Question: I'm not positive about what is going wrong, but my guess is that it is constraints related.
When I try to resize my NSWindow, I'm able to make it larger without a problem. However, when I try to make it smaller, the window won't change size at all. Very few elements in the window have constraints with fixed sizes. The total fixed width is only about 120 and my window is about 700 wide, so I'm not running into a fixed width problem. In fact, if I drag the window to 800 wide, then it's min size becomes 800.
My guess is that once the views have increased in size they don't want to compress back down. But that's just a guess.
Any idea how to address this? Sorry that I can't provide any code, but I don't have any code involved. It's all just constraints in my xib.
EDIT:
I added an NSLog of '[self.window.contentView constraintsAffectingLayoutForOrientation:NSLayoutConstraintOrientationHorizontal]' to '- (void)windowDidResize:(NSNotification *)notification'. At first the window lets me resize it larger and smaller, and this is what the output looks like:
'''
2015-03-20 17:41:40.097 10bii Financial Calculator[19780:561394] windowDidResize Constraints: (
"<NSAutoresizingMaskLayoutConstraint:0x600000081d10 h=-&- v=-&- H:|-(0)-[NSView:0x618000121400] (Names: '|':NSThemeFrame:0x100902d90'10bii Financial Calculator' )>",
"<NSAutoresizingMaskLayoutConstraint:0x600000081d60 h=-&- v=-&- H:[NSView:0x618000121400]-(0)-| (Names: '|':NSThemeFrame:0x100902d90'10bii Financial Calculator' )>",
"<NSLayoutConstraint:0x6180000856e0 'NSWindow-current-width' H:[NSThemeFrame:0x100902d90'10bii Financial Calculator'(872@500)] priority:500>"
)
'''
Then, after a few resizes, the window stops allowing me to make it smaller and this is the output of the constraints log:
'''
2015-03-20 17:42:03.506 10bii Financial Calculator[19780:561394] windowDidResize Constraints: (
"<NSAutoresizingMaskLayoutConstraint:0x600000081d10 h=-&- v=-&- H:|-(0)-[NSView:0x618000121400] (Names: '|':NSThemeFrame:0x100902d90'10bii Financial Calculator' )>",
"<NSLayoutConstraint:0x60800008d570 H:|-(0)-[ViewWithBackground:0x608000142c00] (Names: '|':NSView:0x618000121400 )>",
"<NSLayoutConstraint:0x60800008d520 H:[ViewWithBackground:0x608000142c00]-(0)-| (Names: '|':NSView:0x618000121400 )>",
"<NSLayoutConstraint:0x6080000829e0 H:[NSTextField:0x608000180dd0]-(20)-[NSTextField:0x608000180d00]>",
"<NSLayoutConstraint:0x608000082940 NSTextField:0x608000180dd0.width == 3*NSTextField:0x608000180d00.width>",
"<NSLayoutConstraint:0x608000082850 NSTextField:0x608000180dd0.width == 3*NSTextField:0x608000180c30.width>",
"<NSLayoutConstraint:0x608000082800 NSTextField:0x608000180dd0.width == 3*NSTextField:0x608000180b60.width>",
"<NSLayoutConstraint:0x6080000827b0 NSTextField:0x608000180dd0.width == 3*NSTextField:0x608000180a90.width>",
"<NSLayoutConstraint:0x608000082ad0 H:[NSTextField:0x608000180d00]-(20)-[NSTextField:0x608000180c30]>",
"<NSLayoutConstraint:0x6080000828f0 NSTextField:0x608000180dd0.width == 3*NSTextField:0x6080001809c0.width>",
"<NSLayoutConstraint:0x608000082b70 H:[NSTextField:0x608000180c30]-(20)-[NSTextField:0x608000180b60]>",
"<NSLayoutConstraint:0x6080000828a0 NSTextField:0x608000180dd0.width == 2*NSTextField:0x6080001808f0.width
+ 3>",
"<NSLayoutConstraint:0x608000082c10 H:[NSTextField:0x608000180b60]-(20)-[NSTextField:0x608000180a90]>",
"<NSLayoutConstraint:0x608000082cb0 H:[NSTextField:0x608000180a90]-(20)-[NSTextField:0x6080001809c0]>",
"<NSLayoutConstraint:0x608000082d00 H:[NSTextField:0x6080001809c0]-(20)-[NSTextField:0x6080001808f0]>",
"<NSLayoutConstraint:0x60800008d110 H:|-(20)-[NSTextField:0x608000180dd0] (Names: '|':ViewWithBackground:0x608000142c00 )>",
"<NSLayoutConstraint:0x60800008d340 H:[NSTextField:0x6080001808f0]-(20)-| (Names: '|':ViewWithBackground:0x608000142c00 )>" )
'''
Here is what the window looks like:

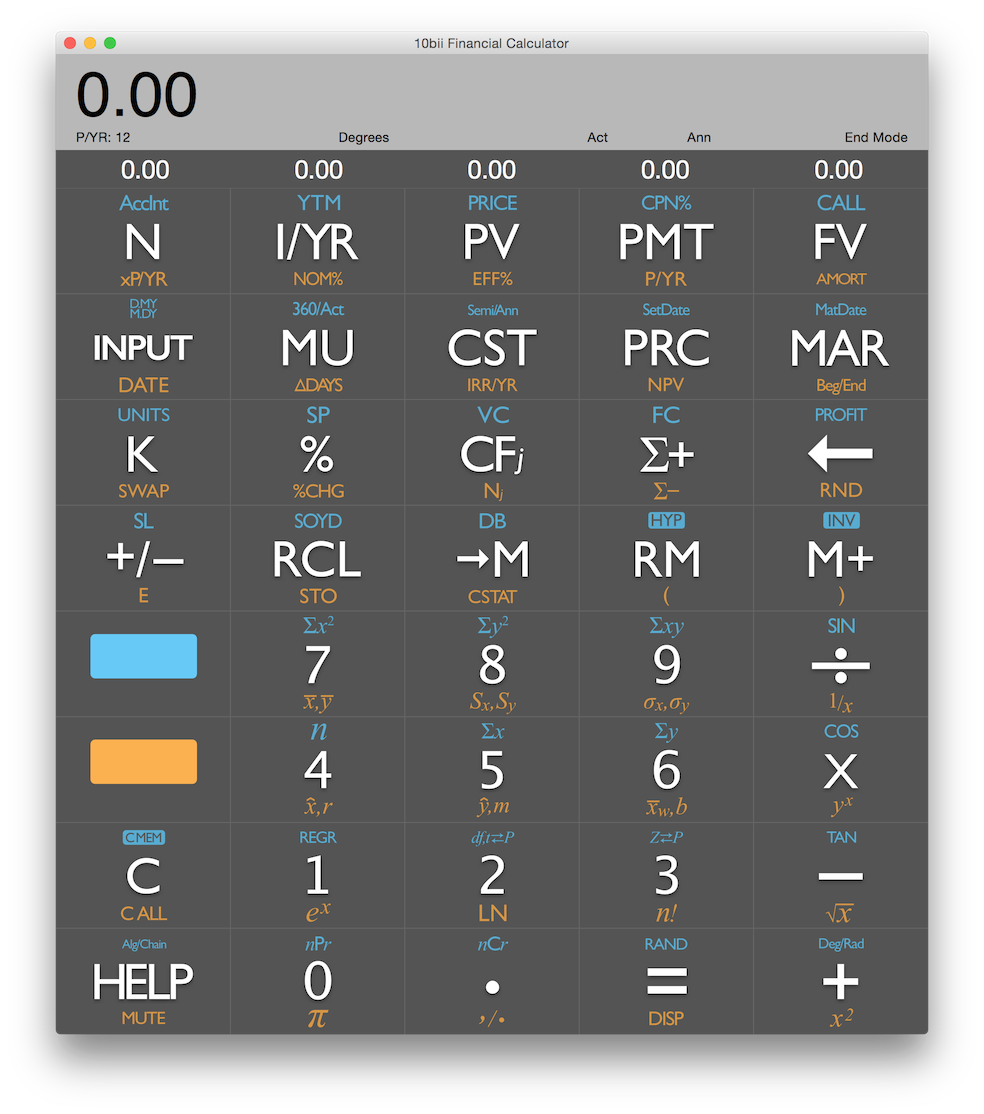
Answer: Presumably some of the views within your window have intrinsic content size and have compression resistance priority that's greater than or equal to 500 ('NSLayoutPriorityWindowSizeStayPut'). Reduce the compression resistance priorities and that will allow the window to be made smaller.
If that's not clear enough, you're going to have to show what constraints there are within your window's view hierarchy.